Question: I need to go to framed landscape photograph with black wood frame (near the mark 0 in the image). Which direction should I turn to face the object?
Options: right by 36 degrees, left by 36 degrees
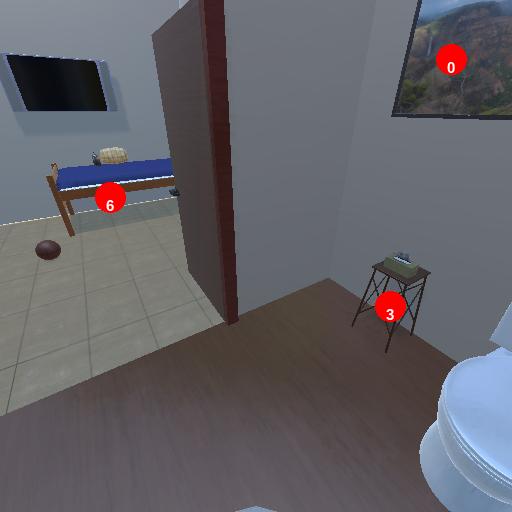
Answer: right by 36 degrees